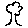
Label: tree